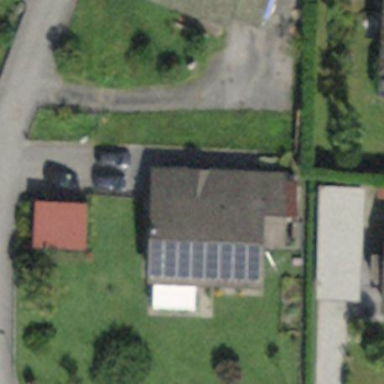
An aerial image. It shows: Detached building.